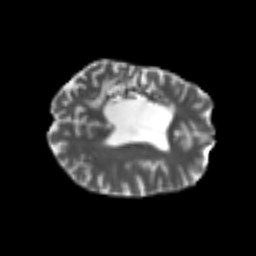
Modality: T2w
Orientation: axial
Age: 31
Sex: female
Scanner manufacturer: siemens
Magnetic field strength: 3 T
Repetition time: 4.999 s
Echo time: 0.07946 s